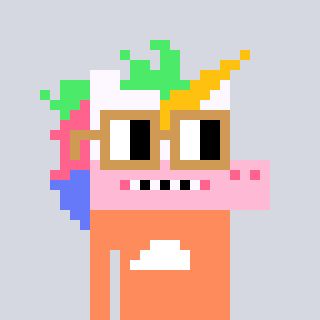
a pixel art character with square brown glasses, a unicorn-shaped head and a peachy-colored body on a cool background